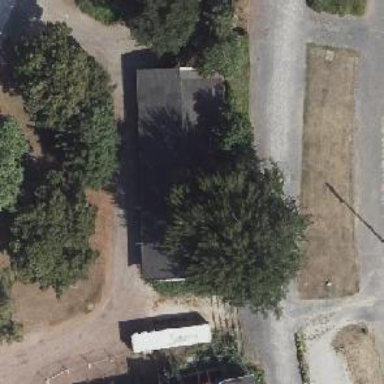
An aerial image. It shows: Group of garages.